Question: Here is a screenshot of my kivy app. I am trying to get the 'TextInput' in the bottom left to be centered in the 'BoxLayout' which it is in, and I don't want it to be the same size as the layout, I want it to be much smaller. This 'BoxLayout' in question resides in the bottom half of the screen. I have tried setting the 'TextInput's property'center:self.parent.center' but this doesn't work. As you can see, I have printed the center coords from the 'BoxLayout' into the 'TextInput' using that very line, self.parent.center, with the correct result. Yet, setting the 'TextInput's center or position to these coords is not centering it, it doesn't move... what am I doing wrong?

'''
import kivy
from kivy.app import App
from kivy.uix.widget import Widget
from kivy.uix.label import Label
from kivy.uix.boxlayout import BoxLayout
class TimeTabler(Widget):
pass
class TimerApp(App):
def build(self):
return TimeTabler()
if __name__ == "__main__":
TimerApp().run()
'''
****kv file:****
'''
#:kivy 1.0
'''
'''
BoxLayout:
orientation: 'vertical'
size: root.size
BoxLayout:
orientation: 'vertical'
Label:
text: 'TimeTabler'
BoxLayout:
TextInput:
text: '%s' % (self.parent.center) # why does this work here
size_hint: None, None
width: sp(200)
height: sp(30)
center: self.parent.center # but not here
'''
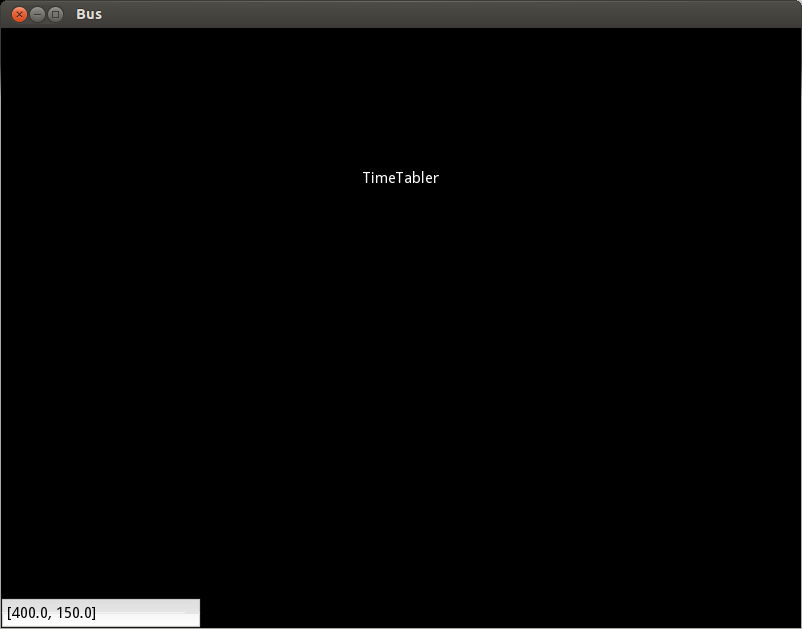
Answer: You gave the TextInput 'size_hint: None, None', therefore the BoxLayout doesn't try to manually give it the right size, and it assumes the default size of '100, 100'. Just delete the 'size_hint' line to fix it.
Also, several widgets have lines like 'size: self.size'. This is meaningless, 'self' refers to the widget itself, and clearly the line does nothing since it just tries to set the size to what it already is.
Things would also be simpler if you made your TimeTabler inherit from BoxLayout instead of Widget. That way you wouldn't need to manually set it's child BoxLayout's size.
Edit: It looks like I misunderstood what you wanted, here's an example that uses an AnchorLayout to center the TextInput:
'''
<TimeTabler>
BoxLayout:
orientation: 'vertical'
size: root.size
on_touch_down: print self.pos, self.size
canvas:
Color:
rgba: 0, 1, 1, .3
Rectangle:
size: self.size
pos: self.pos
BoxLayout:
orientation: 'vertical'
size: self.size
Label:
text: 'TimeTabler'
BoxLayout:
id: bl
on_touch_down: print 'center', self.center
canvas:
Color:
rgb: 1,1,1
Line:
rectangle: self.x, self.y, self.width, self.height
AnchorLayout:
TextInput:
size_hint: None, None
text: '%s, %s' % (self.get_center_x(), self.get_center_y())
'''
I think your problem was the BoxLayout automatically sets the position of the TextInput even when it is setting its own size. A simple way around this is to just next the TextInput in another widget, in this case an AnchorLayout that takes care of the centering for you. You could also just use a Widget and your previous mechanism of setting the TextInput center.